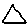
Label: triangle